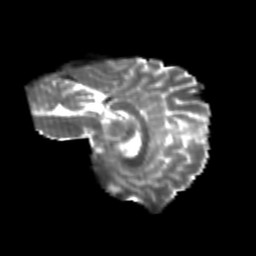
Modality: T2w
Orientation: sagittal
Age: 23
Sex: female
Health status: healthy
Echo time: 0.074 s